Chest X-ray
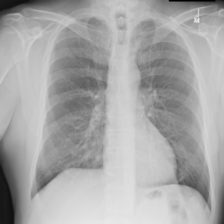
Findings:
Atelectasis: negative
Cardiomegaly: negative
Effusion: negative
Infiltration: negative
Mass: negative
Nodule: negative
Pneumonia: negative
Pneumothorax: negative
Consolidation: negative
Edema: negative
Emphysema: negative
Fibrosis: negative
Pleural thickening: negative
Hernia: negative